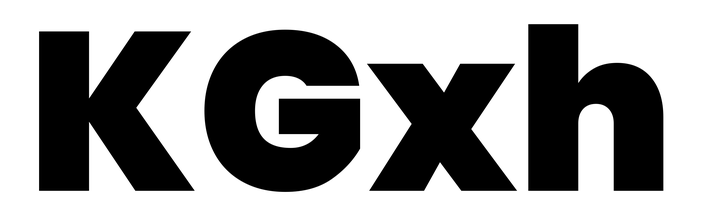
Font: Poppins-Black